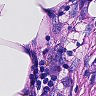
Metastatic tissue present: no